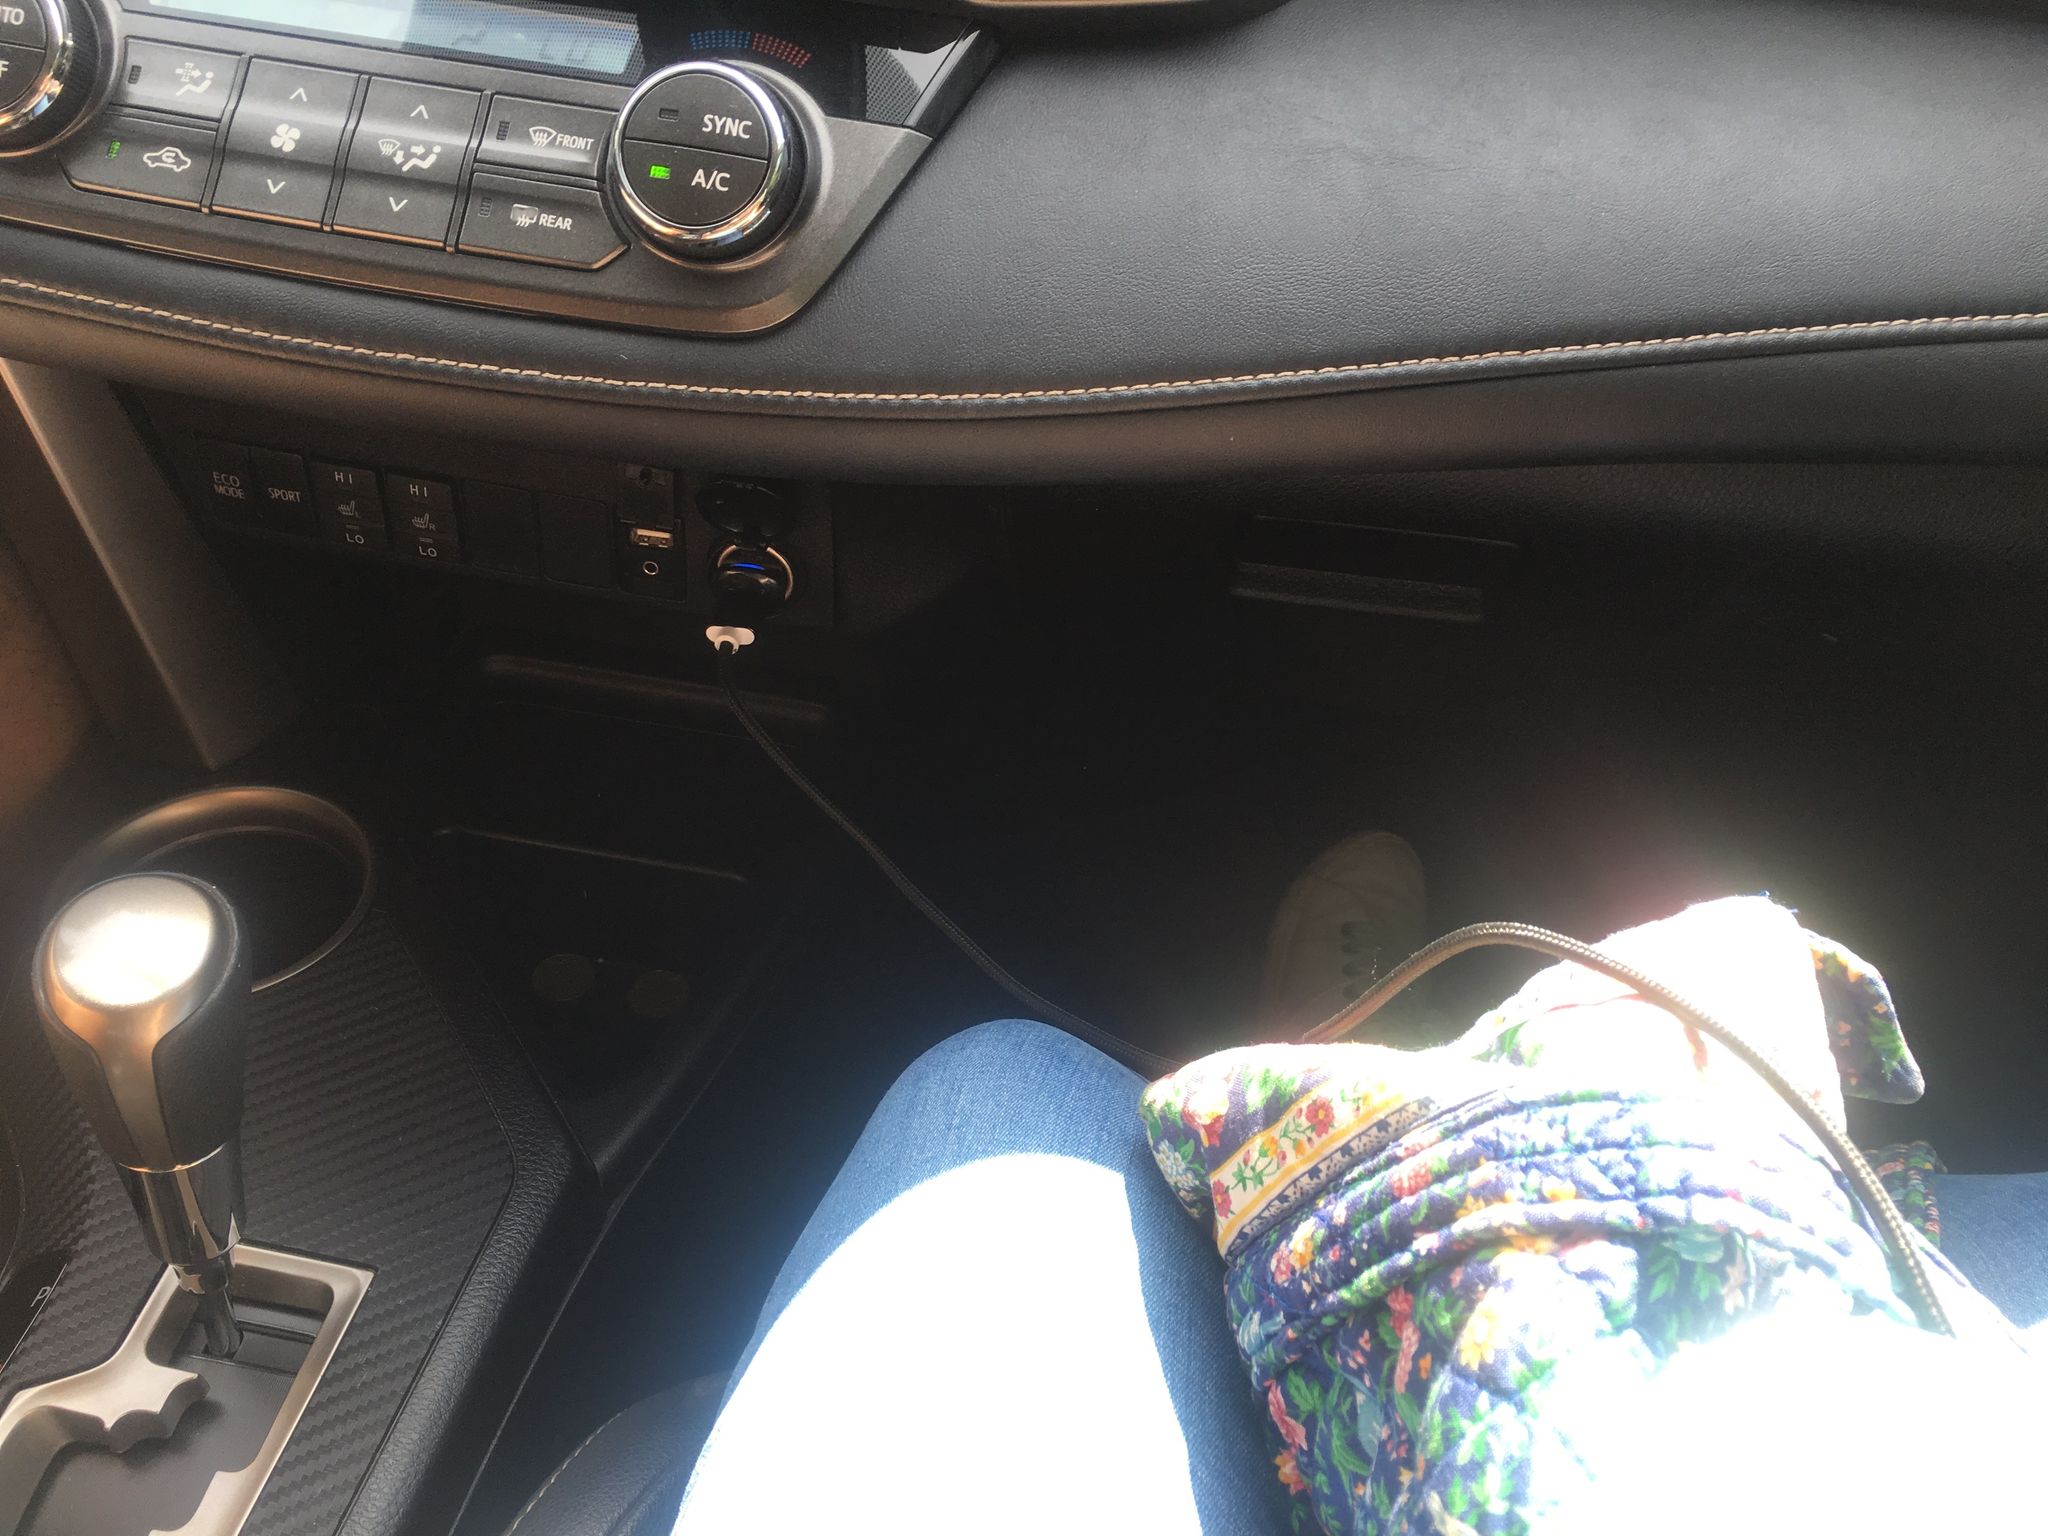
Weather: snowy
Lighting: day
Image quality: slightly poor
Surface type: driving surface
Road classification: residential
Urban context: urban centre
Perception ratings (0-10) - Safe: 6.37, Lively: 3.58, Beautiful: 1.67, Boring: 1.85, Depressing: 7.23, Wealthy: 3.87